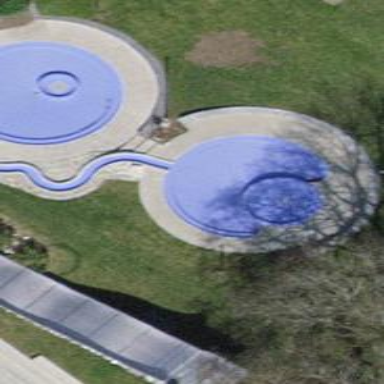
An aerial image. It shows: Swimming pool area designated for leisure and sport.